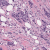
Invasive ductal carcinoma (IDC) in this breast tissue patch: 1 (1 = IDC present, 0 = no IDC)